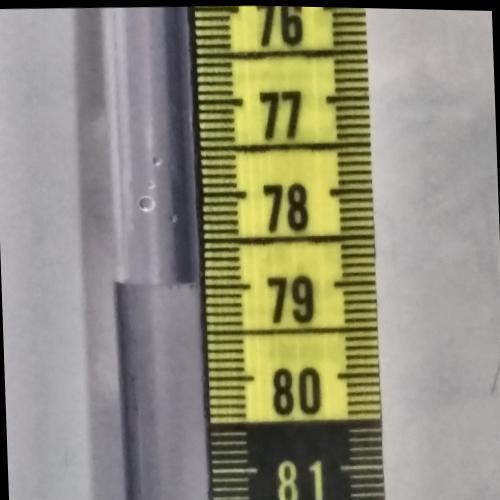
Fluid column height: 79.0 cm